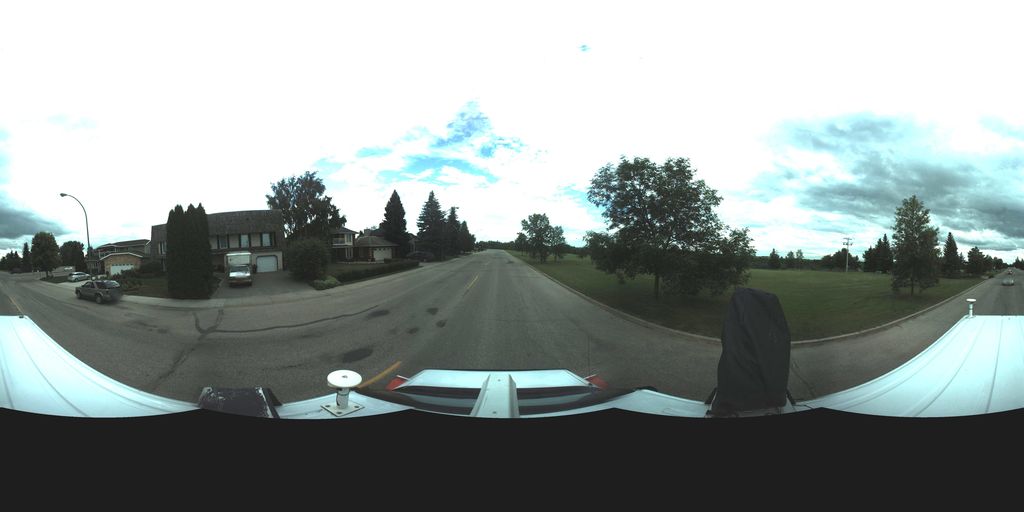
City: saskatoon